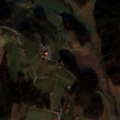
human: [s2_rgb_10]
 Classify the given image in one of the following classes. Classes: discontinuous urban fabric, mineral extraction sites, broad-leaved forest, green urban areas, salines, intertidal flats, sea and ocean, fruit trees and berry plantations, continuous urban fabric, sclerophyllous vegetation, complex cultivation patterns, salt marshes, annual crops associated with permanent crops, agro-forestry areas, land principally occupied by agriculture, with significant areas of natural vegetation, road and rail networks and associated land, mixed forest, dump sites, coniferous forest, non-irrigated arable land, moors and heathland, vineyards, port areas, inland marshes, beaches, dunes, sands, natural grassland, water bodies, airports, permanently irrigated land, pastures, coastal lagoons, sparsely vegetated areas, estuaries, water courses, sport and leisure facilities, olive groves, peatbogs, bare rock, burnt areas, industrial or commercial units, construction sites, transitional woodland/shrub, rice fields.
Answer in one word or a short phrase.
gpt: non-irrigated arable land, complex cultivation patterns, land principally occupied by agriculture, with significant areas of natural vegetation, broad-leaved forest